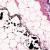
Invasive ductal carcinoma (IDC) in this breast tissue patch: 0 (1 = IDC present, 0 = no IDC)